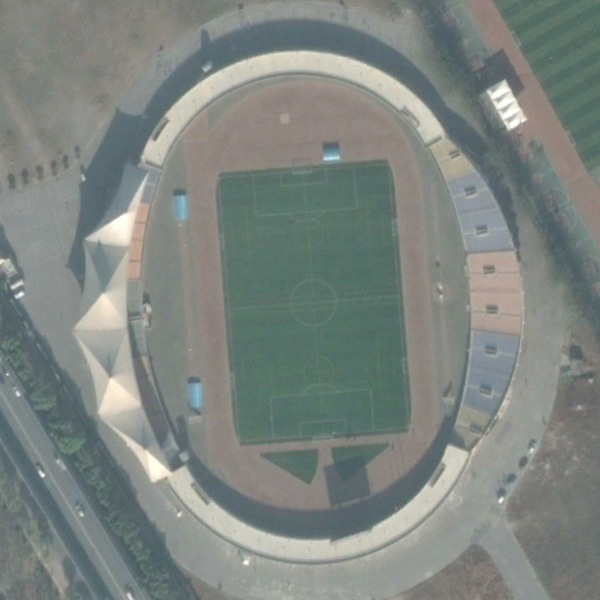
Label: Stadium